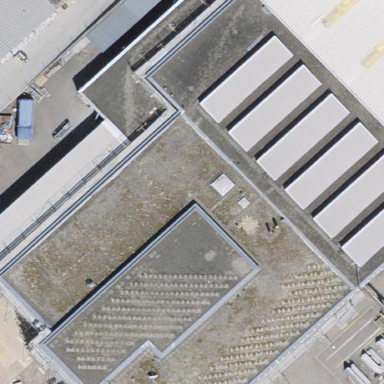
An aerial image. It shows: Industrial building.